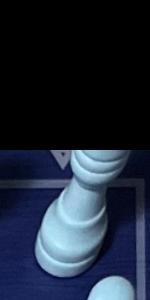
Label: Rook_White